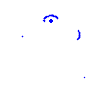
Particle: kaon